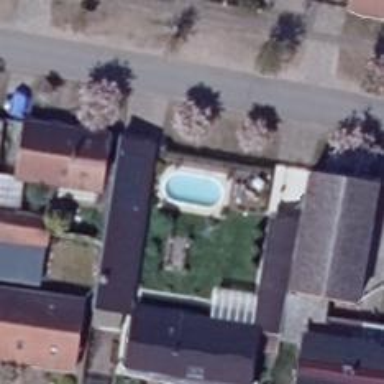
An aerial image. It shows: Swimming pool located in leisure land.